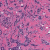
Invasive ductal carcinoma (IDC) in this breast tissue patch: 1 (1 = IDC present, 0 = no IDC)